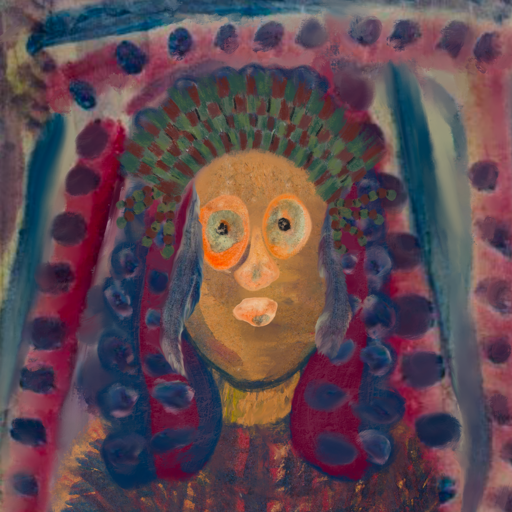
Background: HillGirl, Head And Neck Front: In_The_Sun, Face Front: Childish, Bust: In_The_Sun, Hair Front: Hill_Girl, Head Accessory: After_Raid_Crown, Second Necklace: Blank, Necklace: Blank, Baby: Blank